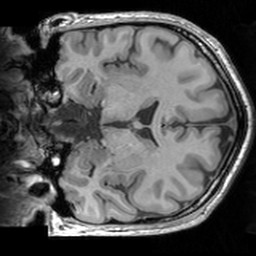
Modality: T1w
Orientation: coronal
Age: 26
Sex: male
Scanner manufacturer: siemens
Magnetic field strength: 3 T
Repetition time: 1.63 s
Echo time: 0.00311 s